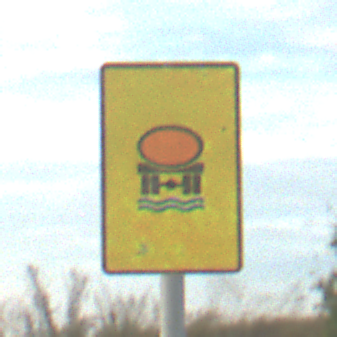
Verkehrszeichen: FahrzeugeMitWassergefaehrdenderLadungOhnePfeilsymbol
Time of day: SunriseSunset
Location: Outdoor (RoadRail)
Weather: PartlyCloudy
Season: NotSpecified
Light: Natural